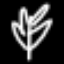
Label: leaf